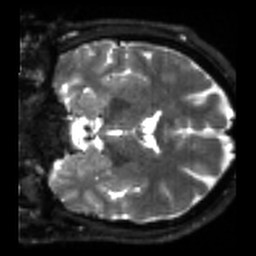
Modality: sbref
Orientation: coronal
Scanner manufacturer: siemens
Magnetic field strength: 3 T
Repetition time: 4 s
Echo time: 0.0594 s